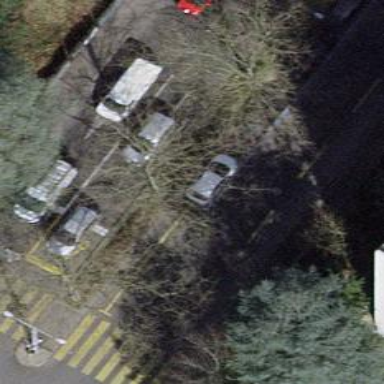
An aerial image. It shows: Tree-lined avenue.